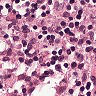
Metastatic tissue present: no